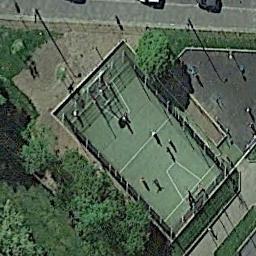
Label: basketball_court